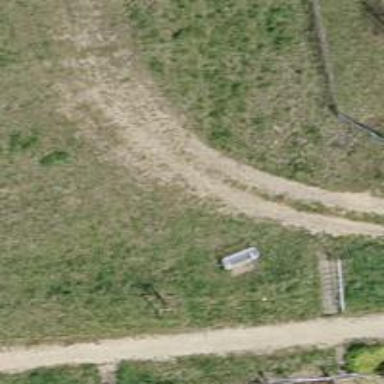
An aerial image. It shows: Bench for seating.